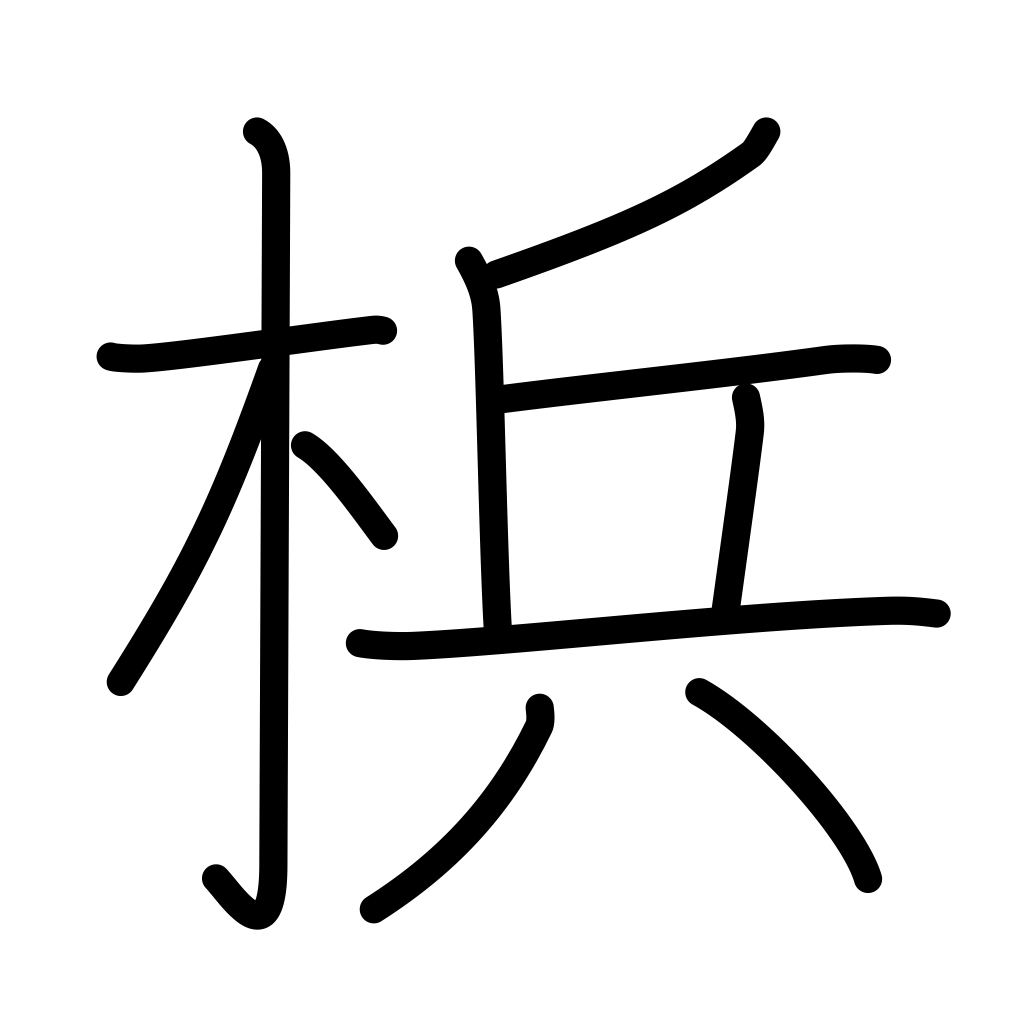
Meaning: areca nut, betel nut